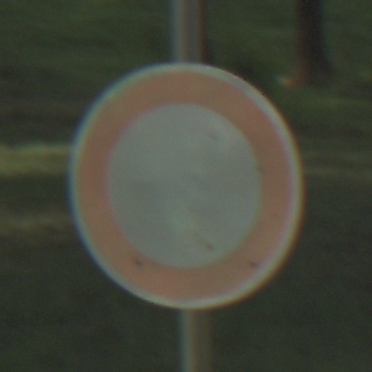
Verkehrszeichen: VerbotFahrzeugeAllerArt
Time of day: MorningAfternoon
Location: Outdoor (Nature)
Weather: Clear
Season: NotSpecified
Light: Natural